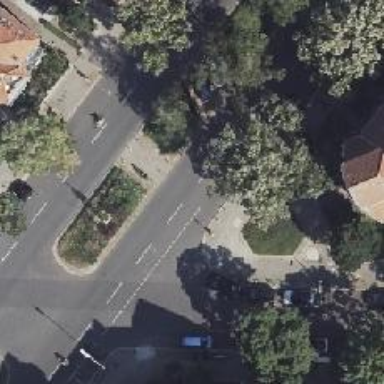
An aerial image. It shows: Unmarked road crossing.